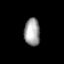
Tissue: lung
Cell type: T cells
Senescence score: 0.1913
Nuclear area (px): 423
Mean DAPI intensity: 159.723